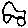
Label: car